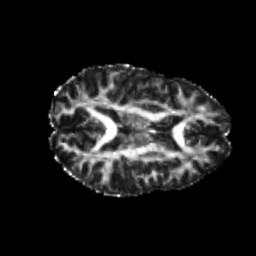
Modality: FA
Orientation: axial
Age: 26
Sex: female
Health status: healthy
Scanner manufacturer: philips
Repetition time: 7.388 s
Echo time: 0.08599 s